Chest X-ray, PA view. Patient: 35 years old, sex F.
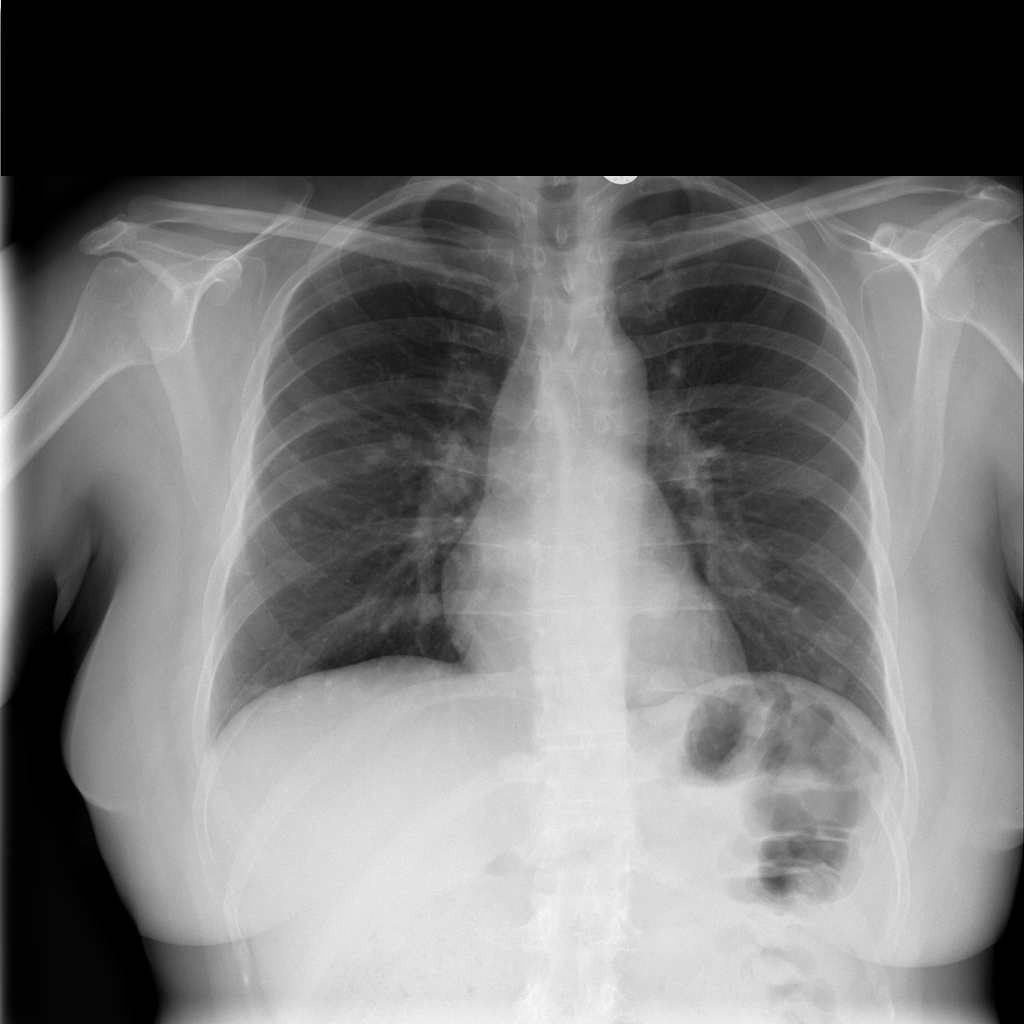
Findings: Nodule